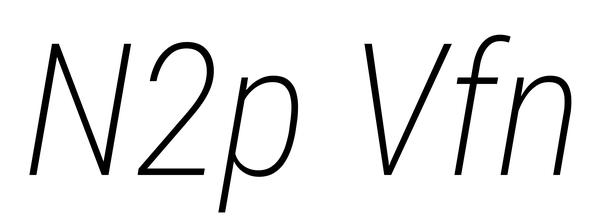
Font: Roboto-Italic_Condensed_ExtraLight_Italic